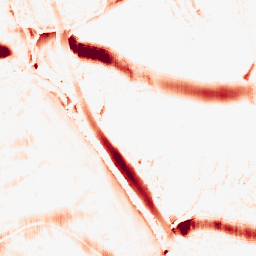
Category: morphological
Decomposition family: morphological_ellipse
Decomposition parameters: operation: opening
width: 30
height: 10
Upsampling method: quintic
Upsampling parameters: scale: 2
Upsampling scale: 2